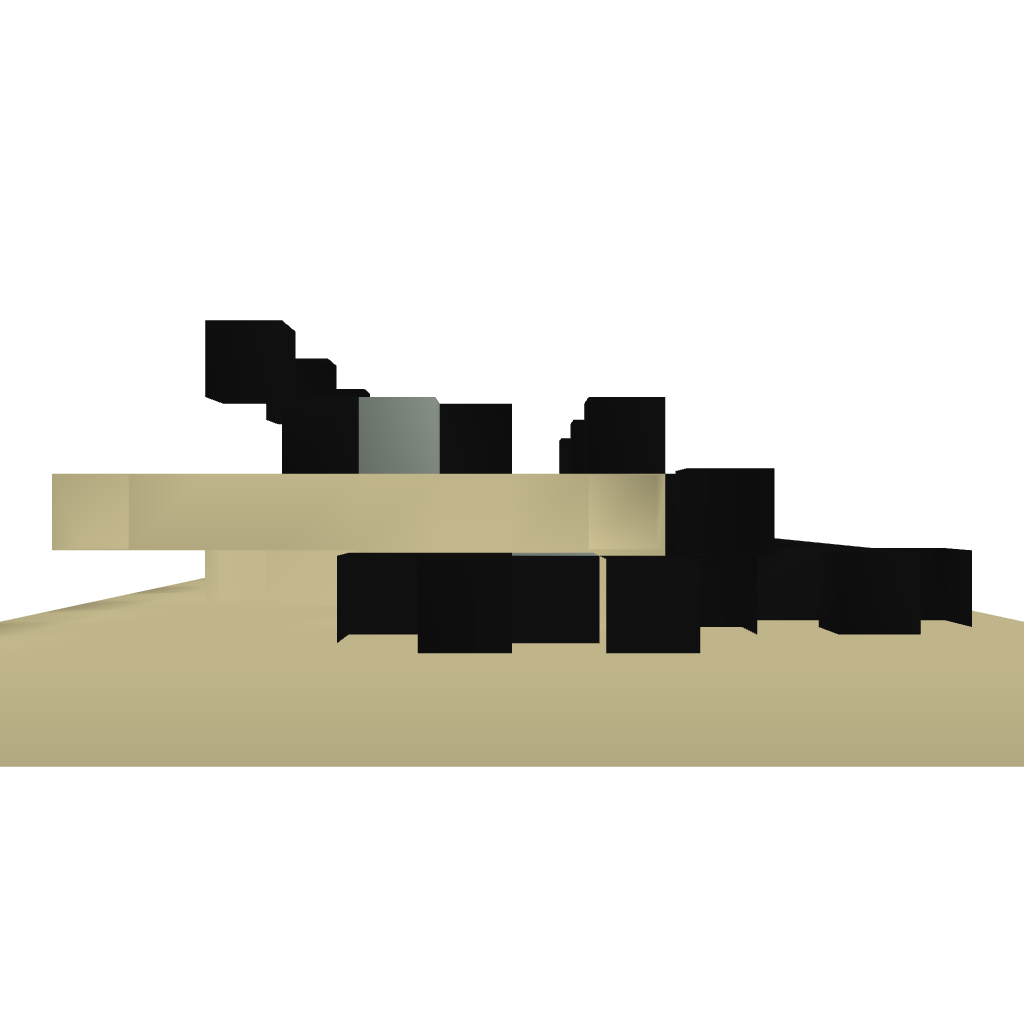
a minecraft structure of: Elemental Arrows